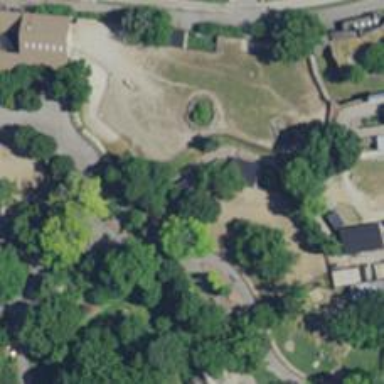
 which is popular attraction for tourists."